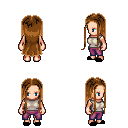
a pixel art fantasy rpg character, female body template, human, light skin, white sleeveless shirt, magenta pants, brown extra-long hairstyle, black slippers, four views (front, back, left, right), 2x2 character sprite sheet, small pixel art, hard edges, no anti-aliasing